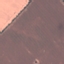
Land use / land cover class: AnnualCrop